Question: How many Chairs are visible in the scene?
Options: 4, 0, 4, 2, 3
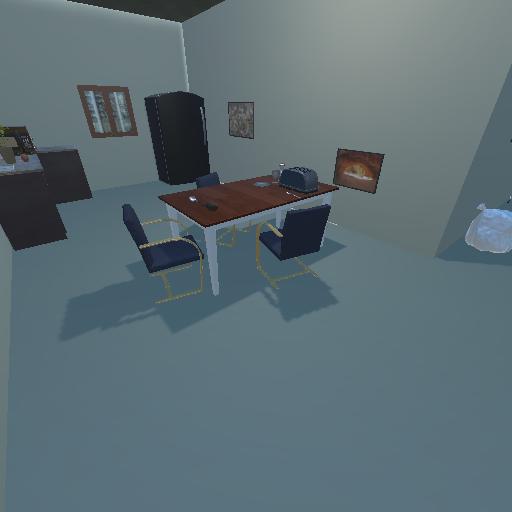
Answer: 4